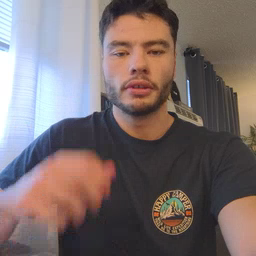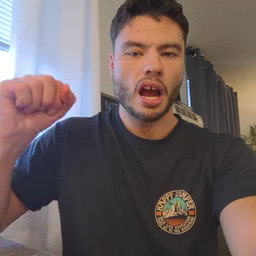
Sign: loud